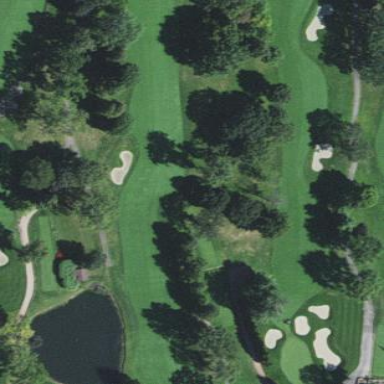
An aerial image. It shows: Well-maintained grassy area known as fairway on golf course.